Field crop: tomato
Growth stage: 1
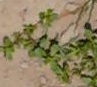
Species: portulaca